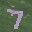
Label: 7